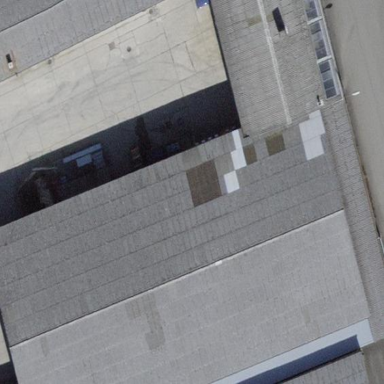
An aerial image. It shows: Industrial building.